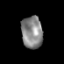
Tissue: prostate
Cell type: T cells
Senescence score: 0.311
Nuclear area (px): 668
Mean DAPI intensity: 134.801